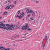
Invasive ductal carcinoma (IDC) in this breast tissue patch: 0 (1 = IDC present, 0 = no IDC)